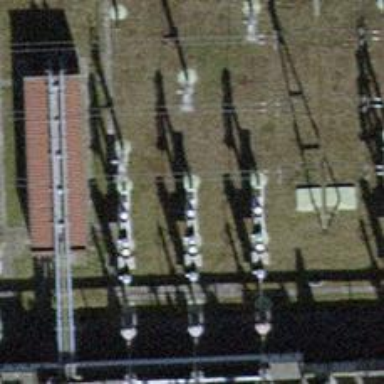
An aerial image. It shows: Insulator used in power systems.